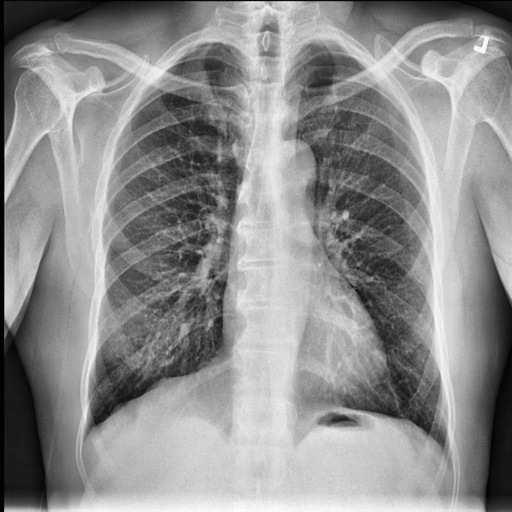
Finding: NORMAL